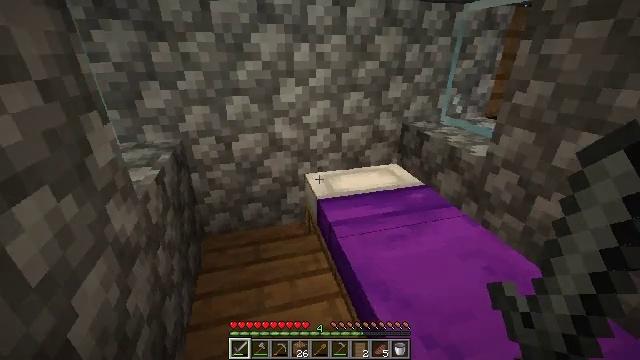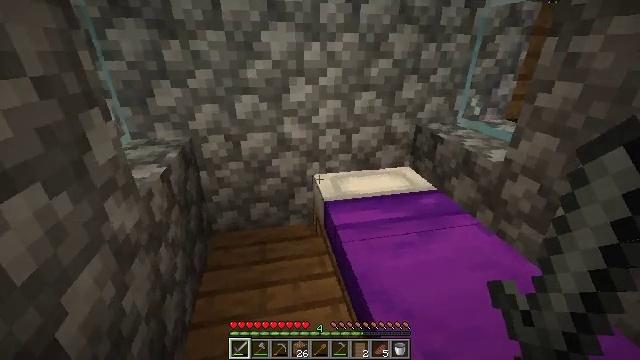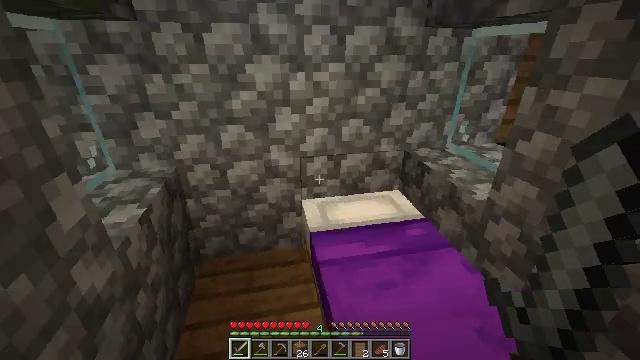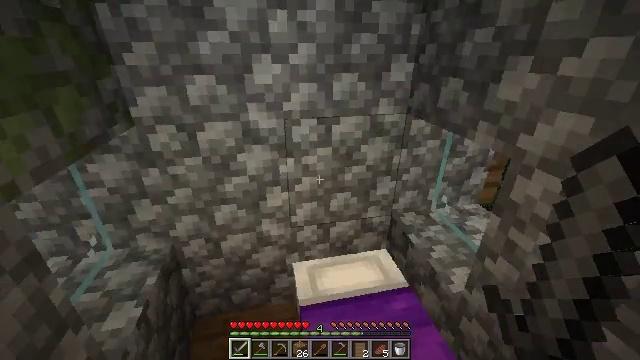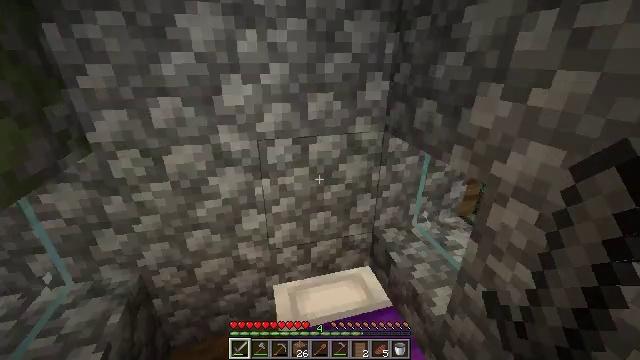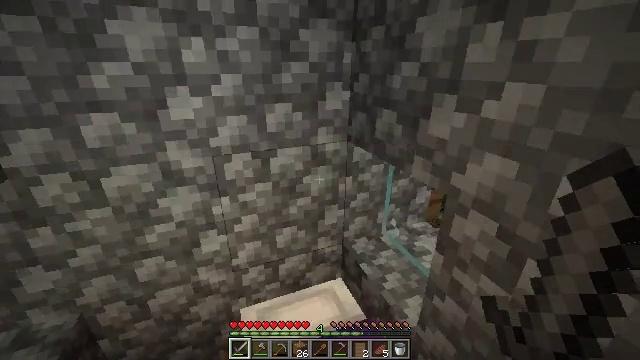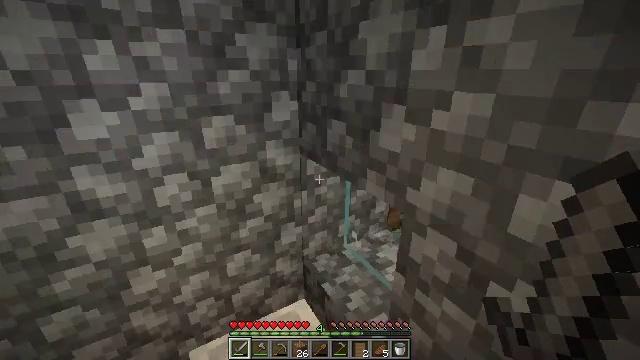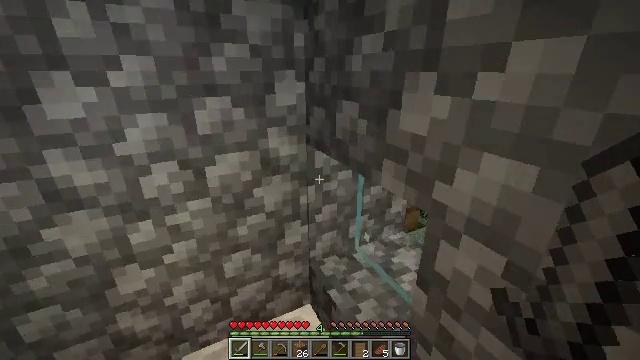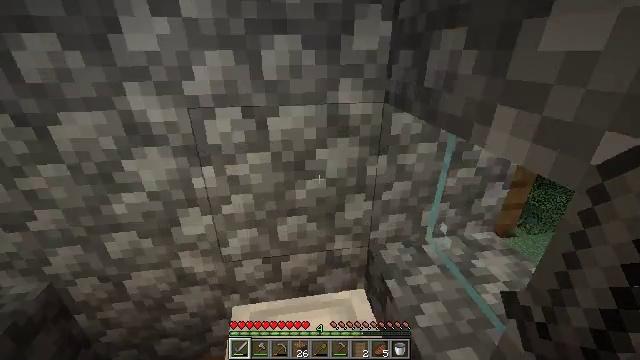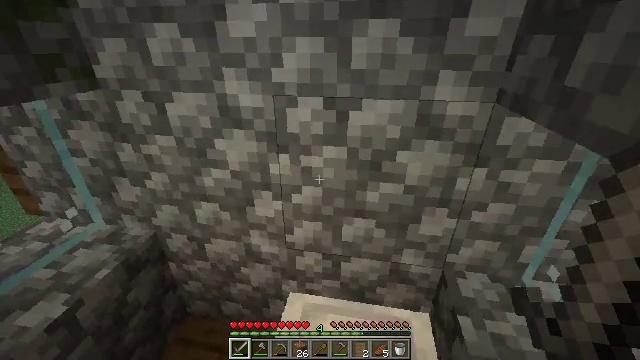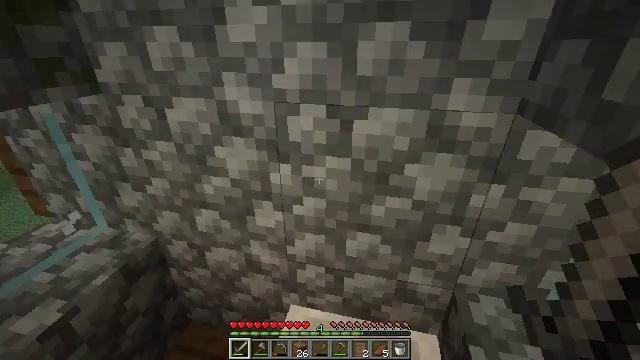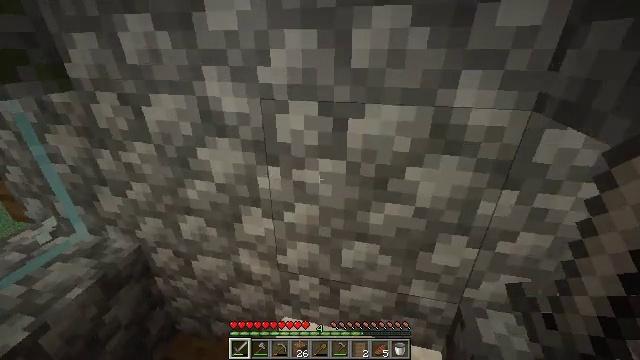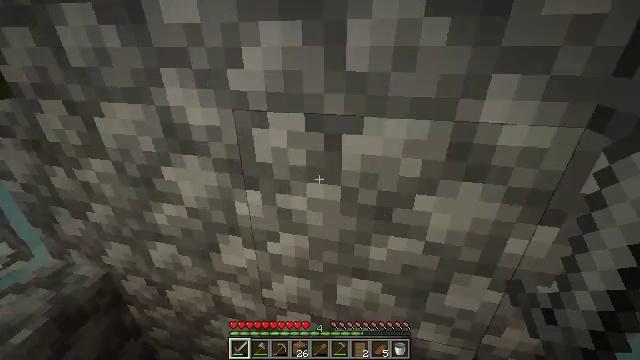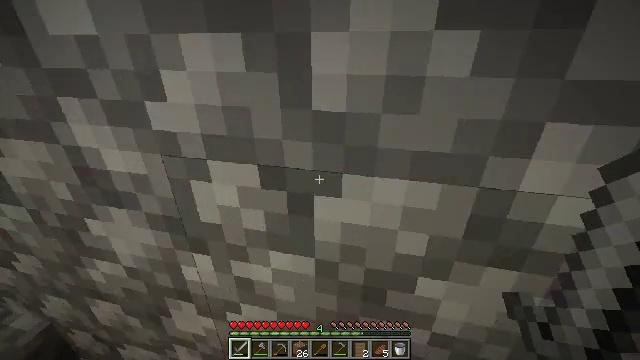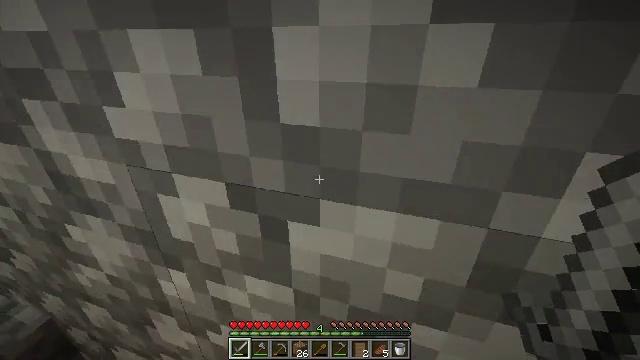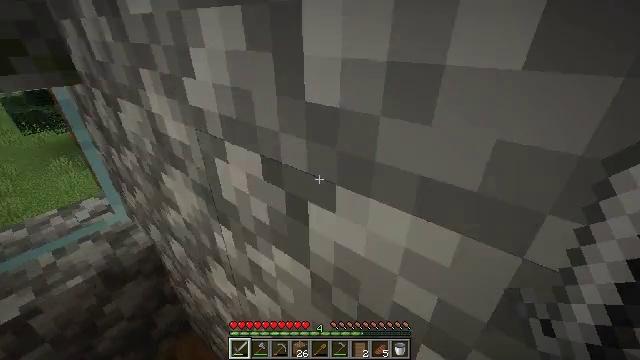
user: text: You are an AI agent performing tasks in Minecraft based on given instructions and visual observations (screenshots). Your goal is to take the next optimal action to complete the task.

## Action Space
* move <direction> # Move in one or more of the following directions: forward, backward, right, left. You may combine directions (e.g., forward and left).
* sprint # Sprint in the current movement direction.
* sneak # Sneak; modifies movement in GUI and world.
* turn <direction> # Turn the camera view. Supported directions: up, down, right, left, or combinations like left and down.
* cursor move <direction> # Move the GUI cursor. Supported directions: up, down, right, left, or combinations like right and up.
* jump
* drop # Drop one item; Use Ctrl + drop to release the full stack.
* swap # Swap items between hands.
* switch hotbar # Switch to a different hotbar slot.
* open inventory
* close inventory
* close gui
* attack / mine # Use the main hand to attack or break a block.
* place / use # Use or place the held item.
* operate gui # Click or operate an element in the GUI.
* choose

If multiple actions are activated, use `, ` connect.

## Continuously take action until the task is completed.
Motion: motion action
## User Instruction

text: Collect the spruce door for reuse.
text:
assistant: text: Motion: move forward and move right, turn left
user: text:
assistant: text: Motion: move forward and move right
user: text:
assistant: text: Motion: move forward and move right
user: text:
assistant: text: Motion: move forward and move right, turn right and up
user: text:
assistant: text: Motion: move forward and move right, turn right and up
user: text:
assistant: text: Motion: move forward, turn right and up
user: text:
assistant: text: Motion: move forward, turn left
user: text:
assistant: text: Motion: move forward, turn left and down
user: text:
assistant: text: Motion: move forward, turn left and down
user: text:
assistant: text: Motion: move forward, turn left
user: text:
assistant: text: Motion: move forward
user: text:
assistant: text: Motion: move forward
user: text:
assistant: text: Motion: move forward and move right
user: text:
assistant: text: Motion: move forward and move right, turn left
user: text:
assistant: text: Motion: move forward and move right, turn left and down
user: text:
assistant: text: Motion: move forward and move right, turn left
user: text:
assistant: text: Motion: move forward, turn left
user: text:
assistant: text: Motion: turn left
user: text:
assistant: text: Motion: turn left
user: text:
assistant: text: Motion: turn left
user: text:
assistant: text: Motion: move forward, turn left
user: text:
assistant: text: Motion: move forward
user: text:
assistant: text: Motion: move forward
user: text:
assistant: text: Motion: move forward
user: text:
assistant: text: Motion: move forward
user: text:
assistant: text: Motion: move forward, turn left and down
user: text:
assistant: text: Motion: move forward, turn left and down
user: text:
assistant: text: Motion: move forward, turn left
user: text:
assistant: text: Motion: move forward, turn left
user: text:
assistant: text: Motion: move forward, turn left